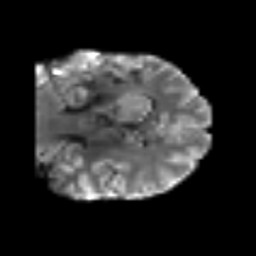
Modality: T2w
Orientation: coronal
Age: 50
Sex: male
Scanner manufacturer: siemens
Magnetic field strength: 3 T
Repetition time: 6.1 s
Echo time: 0.101 s